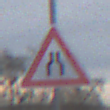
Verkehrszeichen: VerengteFahrbahn
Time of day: MorningAfternoon
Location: Outdoor (Suburban)
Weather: Overcast
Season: NotSpecified
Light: Natural